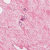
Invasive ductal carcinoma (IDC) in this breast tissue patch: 0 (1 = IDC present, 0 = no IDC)